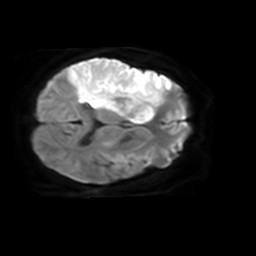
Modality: TRACE
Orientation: axial
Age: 39
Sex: female
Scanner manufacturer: philips
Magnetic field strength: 3 T
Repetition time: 3.092 s
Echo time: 0.076 s